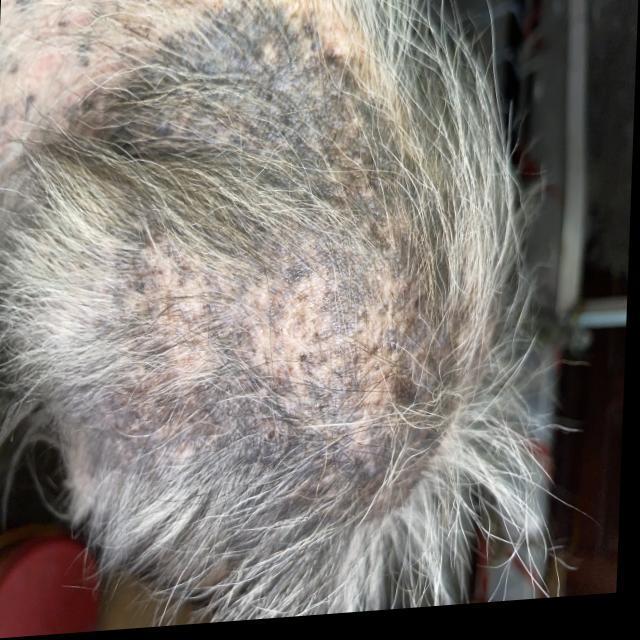
Canine demodicosis (Demodex mange) — caused by Demodex canis mites. Presents with alopecia, follicular papules, pustules, and comedones. Often localized on face and forelimbs.